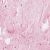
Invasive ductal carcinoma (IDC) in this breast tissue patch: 0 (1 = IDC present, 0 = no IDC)